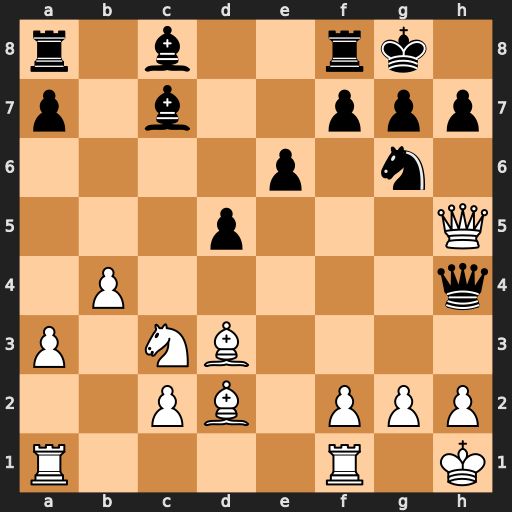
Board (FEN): r1b2rk1/p1b2ppp/4p1n1/3p3Q/1P5q/P1NB4/2PB1PPP/R4R1K
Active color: w
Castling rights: -
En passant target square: -
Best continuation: Bxg6 Qxh5 Bxh5